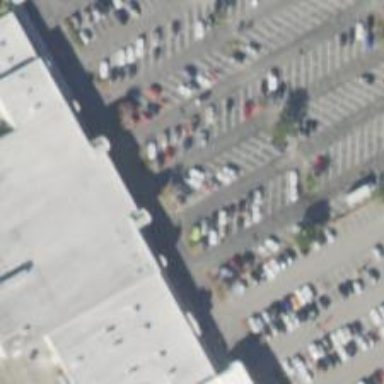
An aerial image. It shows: Parking space is available.